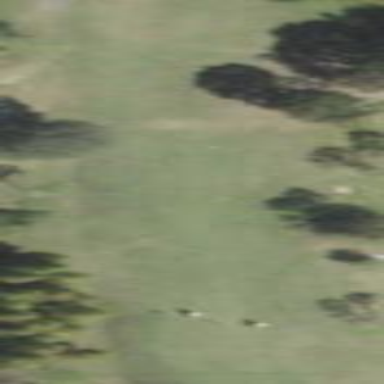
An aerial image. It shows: Golf fairway in the image.